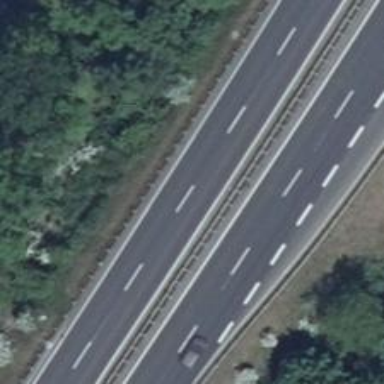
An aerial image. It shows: Asphalt road designated as trunk highway.